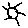
Label: sun